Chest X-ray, PA view. Patient: 54 years old, sex M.
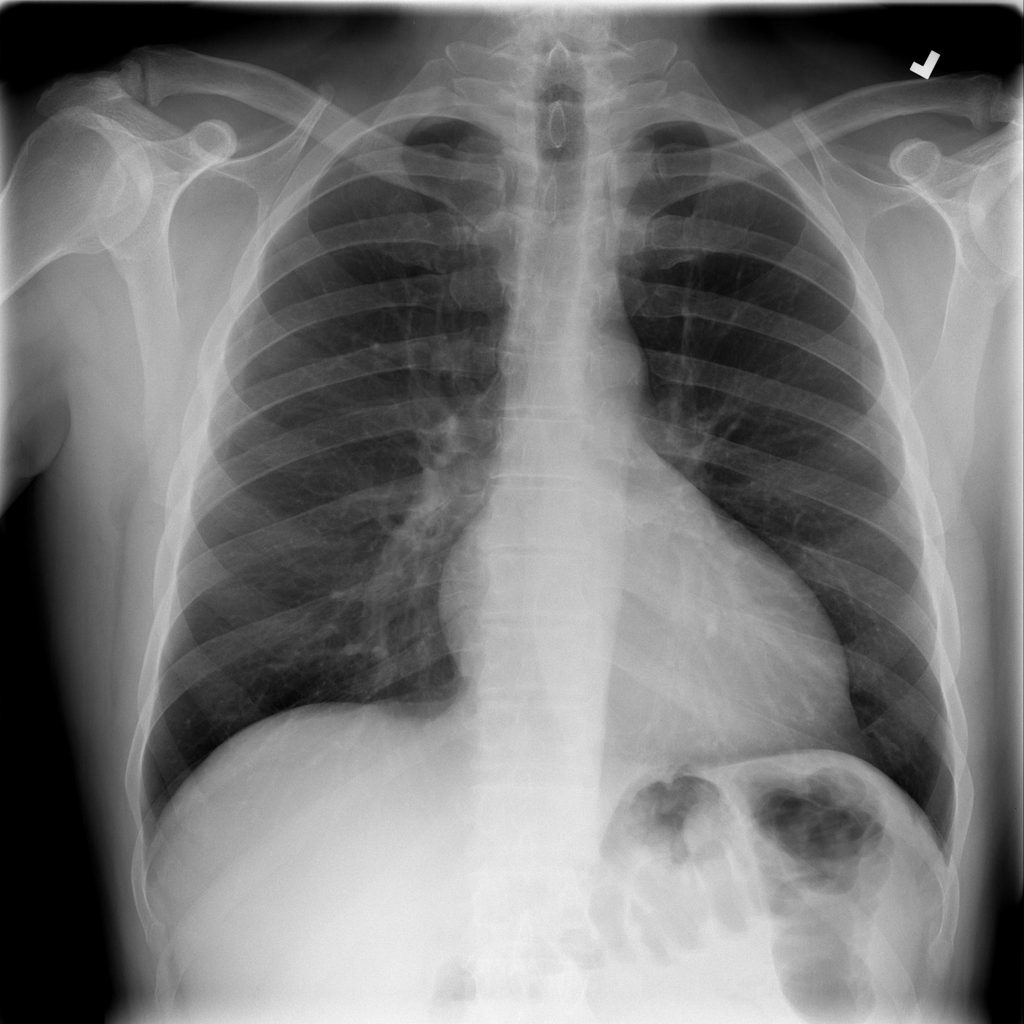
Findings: Cardiomegaly, Effusion